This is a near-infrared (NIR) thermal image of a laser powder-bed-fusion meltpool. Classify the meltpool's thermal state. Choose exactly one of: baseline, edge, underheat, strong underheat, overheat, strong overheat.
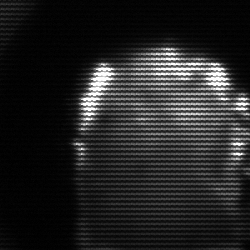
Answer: baseline